Question: this is the carousel i am working on.

the container for this carousel is 7 bootstrap columns wide.
how can i fix this carousel to fit in the full width of the container irrespective of the image width, the image is image-responsive.
'''
<div class="col-xs-12 col-sm-12 col-md-12 col-lg-7 slider t">
<div id="myCarousel" class="carousel slide">
<ol class="carousel-indicators">
<li data-target="#myCarousel" data-slide-to = "0" class ="active"></li>
<li data-target="#myCarousel" data-slide-to = "1"></li>
<li data-target="#myCarousel" data-slide-to = "2"></li>
</ol>
<div class="carousel-inner">
<div class="item active">
<img src="1.jpg" alt="img-responsive">
<div class="carousel-caption">
<h1 class="">some heading</h1>
</div>
</div>
<div class="item">
<img src="2.jpg" alt="img-responsive">
<div class="carousel-caption">
<h2>main heading</h2>
</div>
</div>
<div class="item">
<img src="3.jpg" alt="img-responsive">
<div class="carousel-caption">
<h2>some heading</h2>
</div>
</div>
</div>
</div>
'''
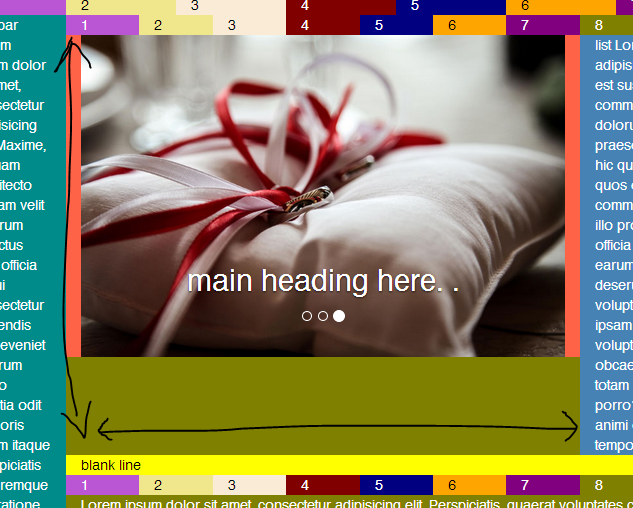
Answer: I dabbled with this in one of my projects. What you want is for the '.item' to fill the '.carousel-inner', and the image in the '.item' to fill the width and ignore the height constraints. So you force the image to have '100%' width and no 'max-height' property and have the container '.item' clip the overflow. I use about '500px' for the height limit on desktop devices, '400px' for tablets, and '300px' for mobile devices, though you can use any height you want.
'''
.carousel-inner {
height: 500px;
}
.carousel-inner .item {
overflow: hidden;
max-width: 100%;
max-height: 100%;
}
.carousel-inner .item img {
width: 100%;
min-height: 100%;
max-height: none;
}
'''